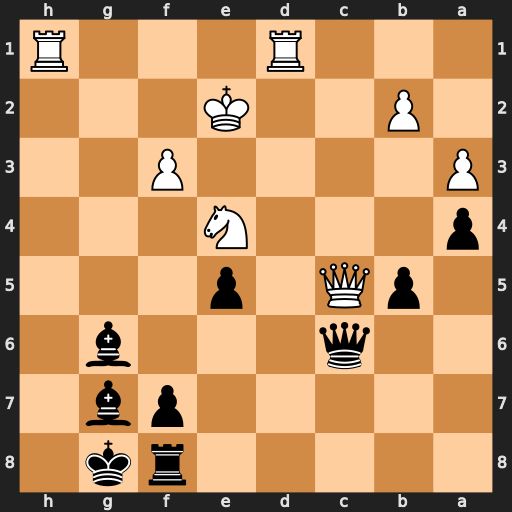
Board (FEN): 5rk1/5pb1/2q3b1/1pQ1p3/p3N3/P4P2/1P2K3/3R3R
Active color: b
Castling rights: -
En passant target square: -
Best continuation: Bxe4 Qxc6 Bxc6